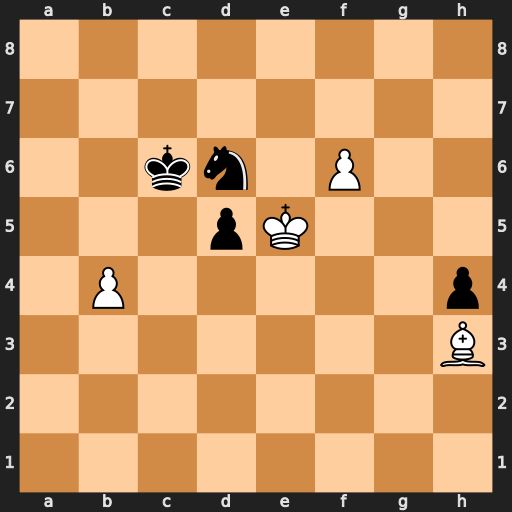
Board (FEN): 8/8/2kn1P2/3pK3/1P5p/7B/8/8
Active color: w
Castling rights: -
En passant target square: -
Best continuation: b5+ Kc5 b6 Nf7+ Ke6